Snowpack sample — Buffalo Mountain, Silverthorne, Colorado, USA (1/25/25, 10:11 AM MST)
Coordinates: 39.6222, -106.1139
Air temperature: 22 °F
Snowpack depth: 110 cm
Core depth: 40 cm
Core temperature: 46.4 °F
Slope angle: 12°, slope face: 102°
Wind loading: high
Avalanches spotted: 0
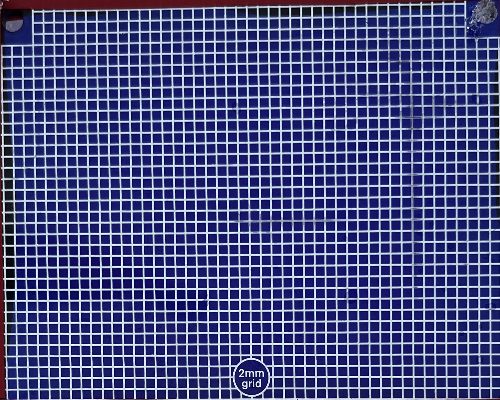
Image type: profile
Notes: No avalanches nearby, collected on the outskirts of a fire break 15 meters from the treeline, on way to Buffalo and Red Mountain